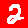
Digit: 2